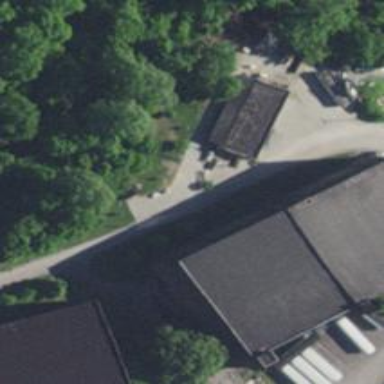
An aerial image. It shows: Part of building.